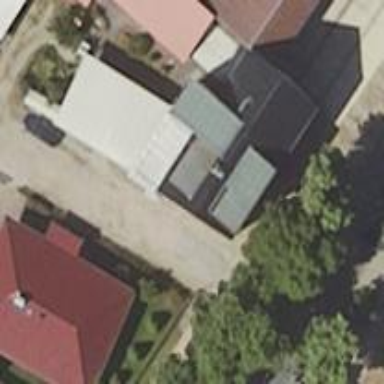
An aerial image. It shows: Residential building.